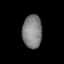
Tissue: skin
Cell type: Epithelial cells
Senescence score: 0.9135
Nuclear area (px): 629
Mean DAPI intensity: 130.701